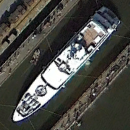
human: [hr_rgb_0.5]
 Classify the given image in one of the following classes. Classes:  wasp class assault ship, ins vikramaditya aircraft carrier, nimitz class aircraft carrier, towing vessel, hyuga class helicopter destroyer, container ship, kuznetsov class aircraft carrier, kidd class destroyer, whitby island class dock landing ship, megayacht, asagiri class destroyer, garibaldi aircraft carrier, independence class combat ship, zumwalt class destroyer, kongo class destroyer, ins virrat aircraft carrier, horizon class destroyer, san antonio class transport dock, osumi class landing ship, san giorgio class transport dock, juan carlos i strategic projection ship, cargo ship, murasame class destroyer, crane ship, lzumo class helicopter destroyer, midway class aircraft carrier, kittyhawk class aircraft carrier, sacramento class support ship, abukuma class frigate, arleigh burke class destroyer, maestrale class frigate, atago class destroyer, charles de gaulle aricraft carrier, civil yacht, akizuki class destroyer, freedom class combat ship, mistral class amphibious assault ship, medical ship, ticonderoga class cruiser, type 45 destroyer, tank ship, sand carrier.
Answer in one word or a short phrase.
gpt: Megayacht